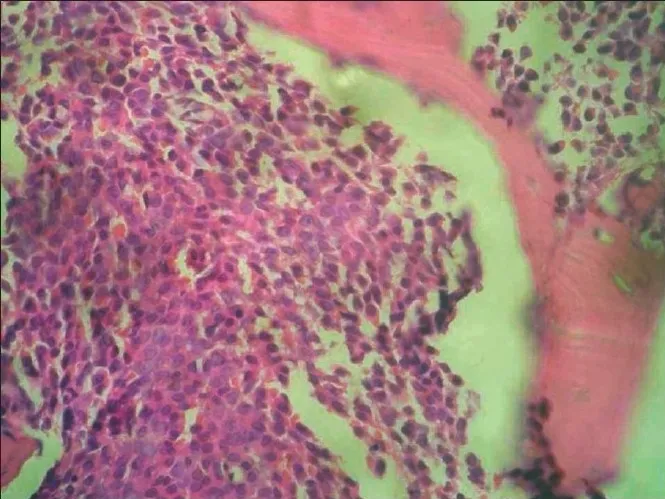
Bone marrow biopsy showing hypercellular marrow with sheets of blast cells (H & E, 40x).
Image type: pathology (h&e)